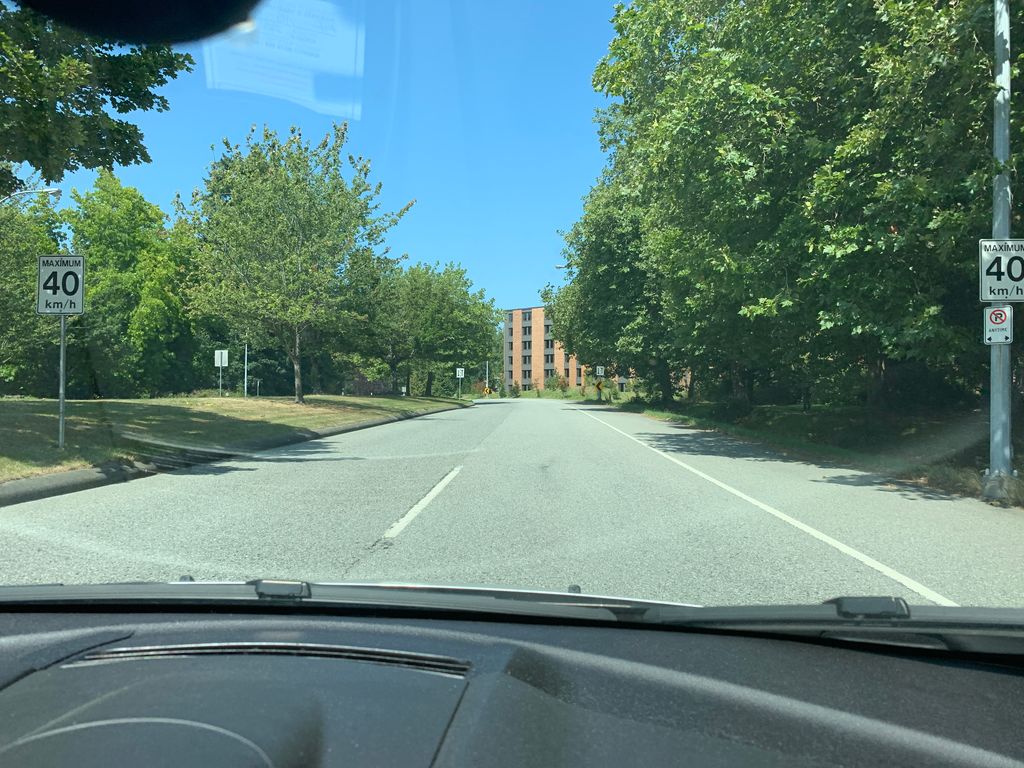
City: vancouver